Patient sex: M
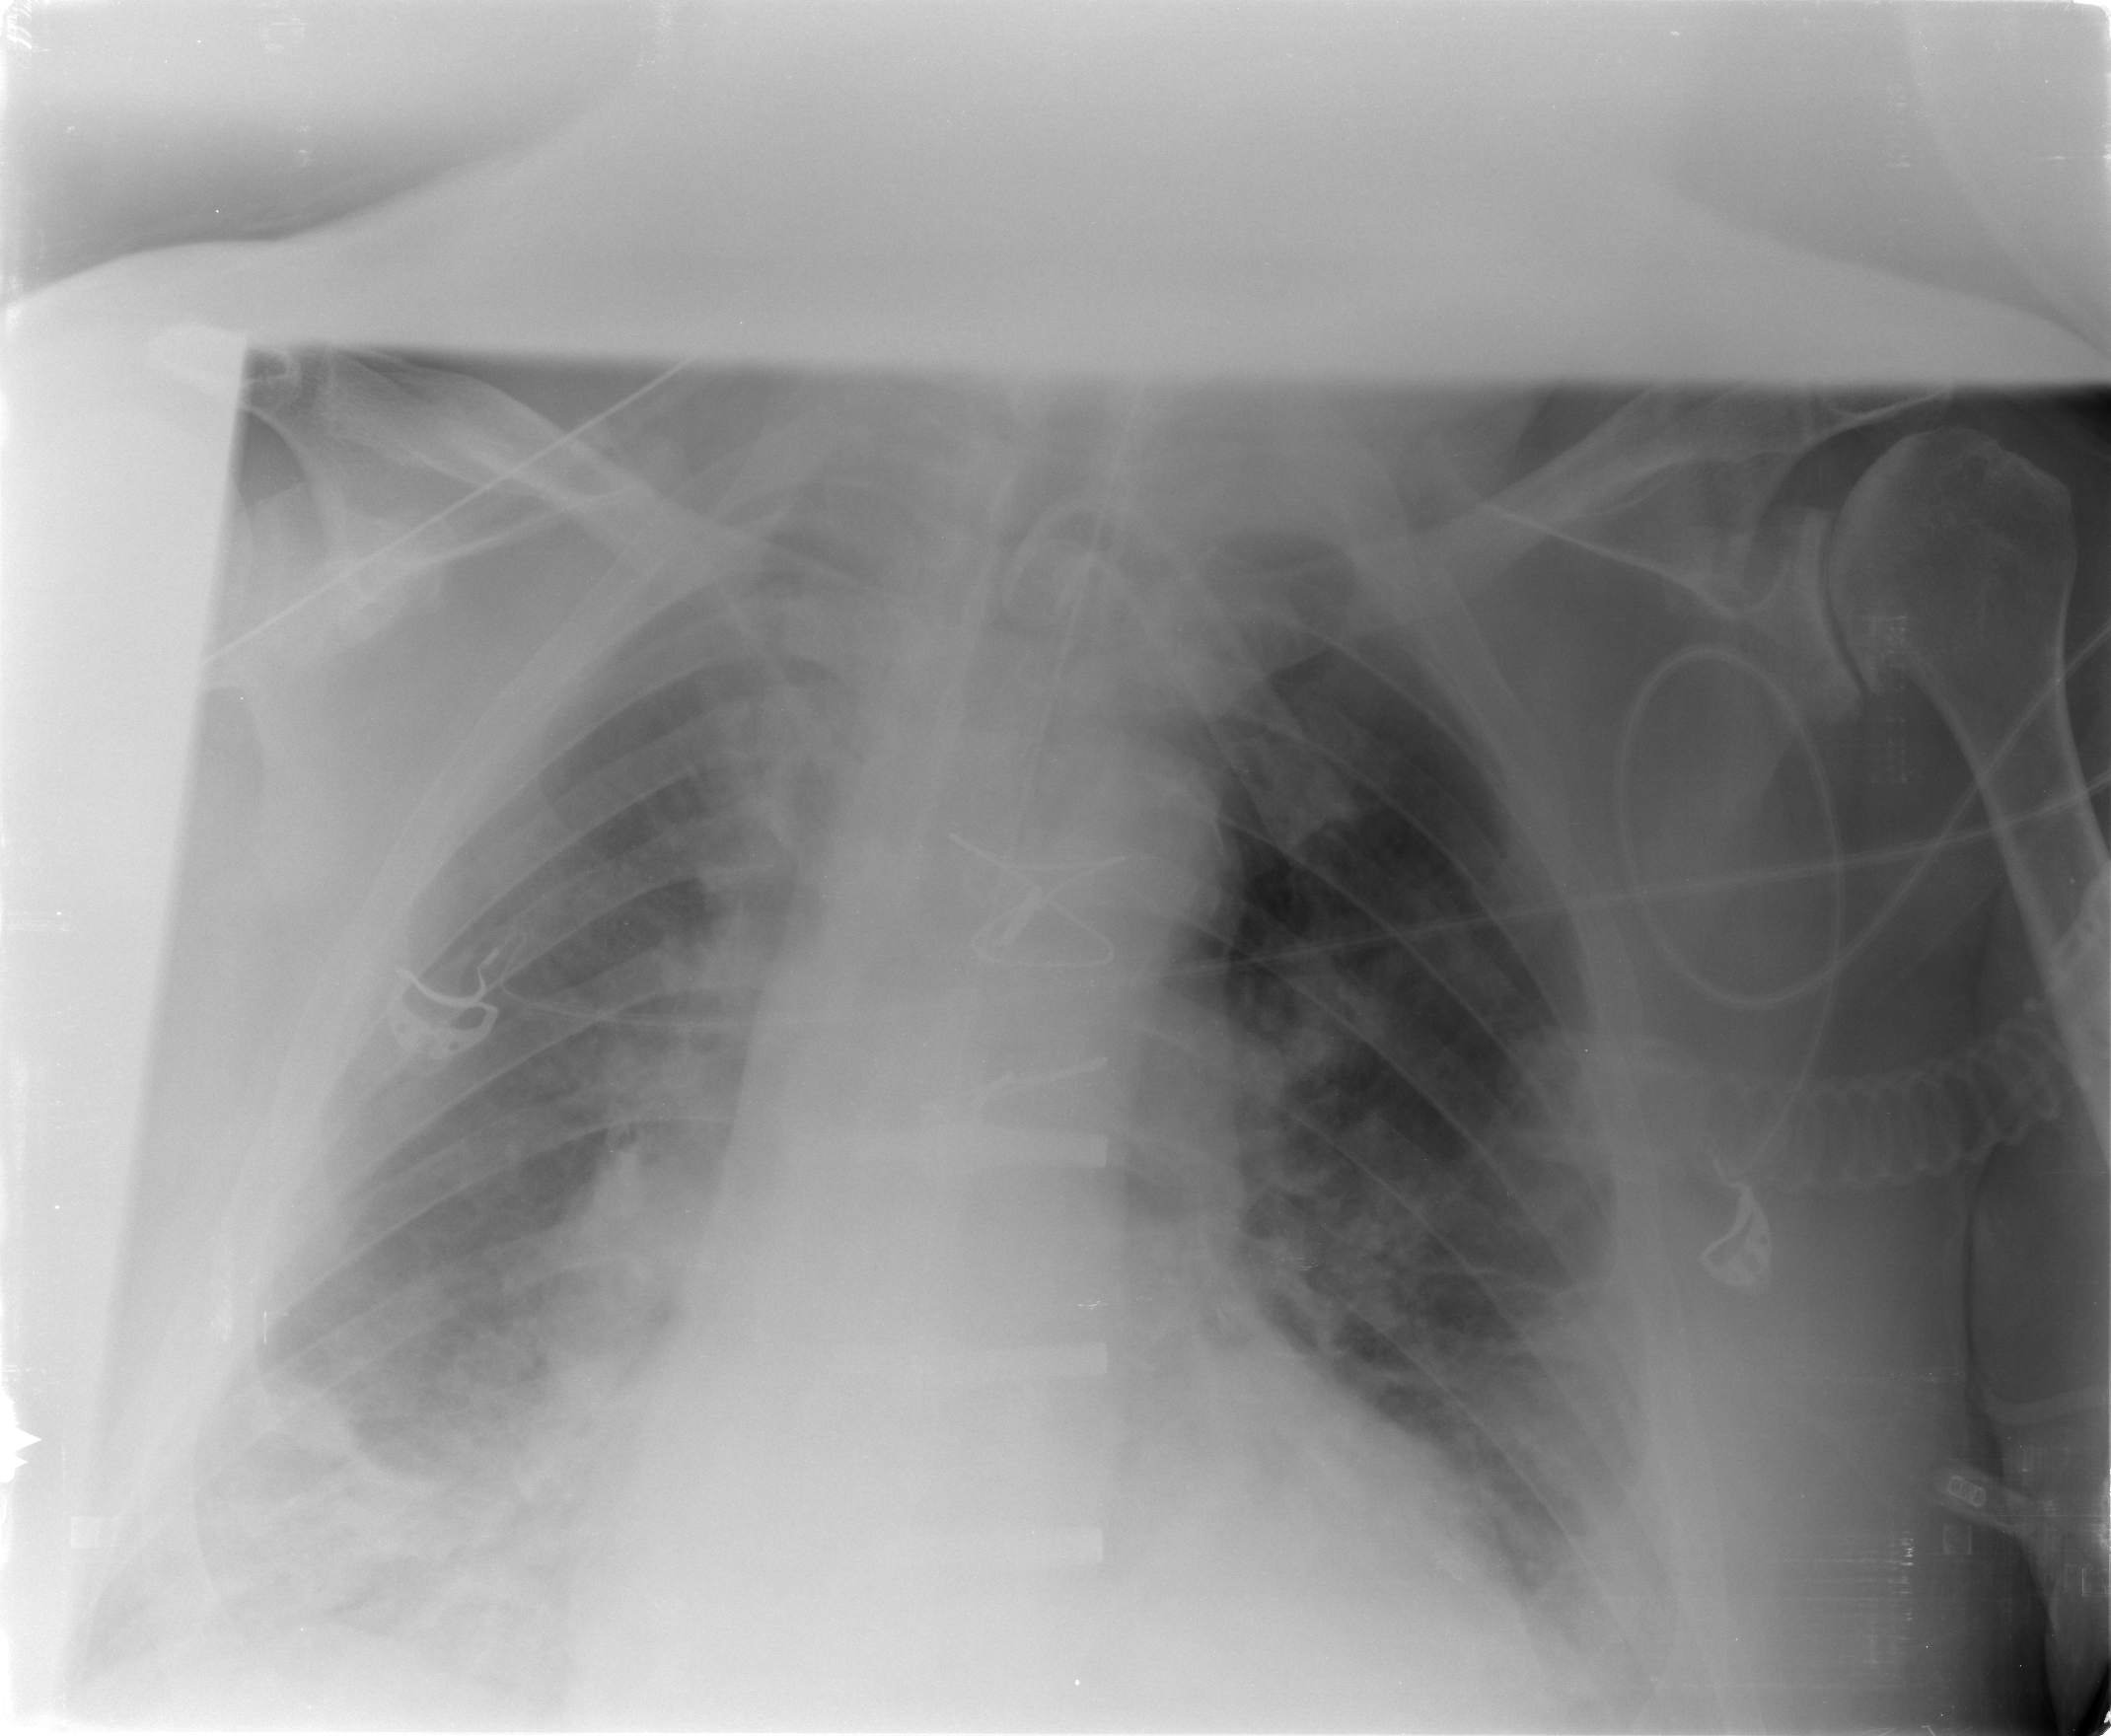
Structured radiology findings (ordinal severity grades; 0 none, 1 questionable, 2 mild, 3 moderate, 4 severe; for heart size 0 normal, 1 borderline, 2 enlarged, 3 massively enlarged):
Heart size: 2
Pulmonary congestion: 2
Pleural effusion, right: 2
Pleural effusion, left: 2
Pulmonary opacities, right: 2
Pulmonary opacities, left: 2
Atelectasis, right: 2
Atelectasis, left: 2